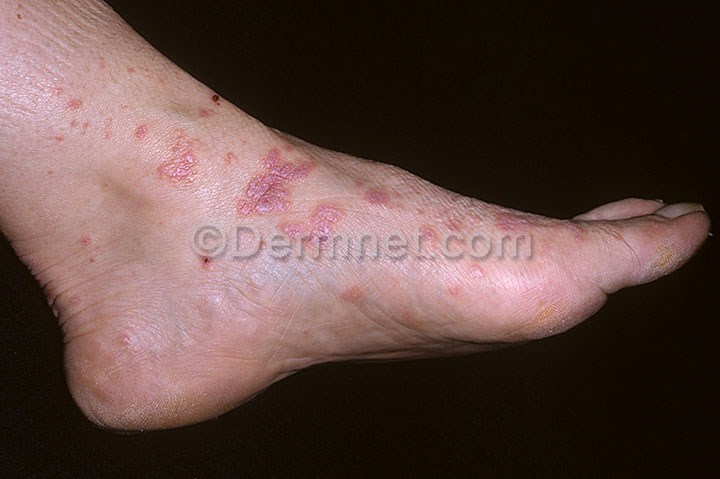
Disease: Psoriasis pictures Lichen Planus and related diseases